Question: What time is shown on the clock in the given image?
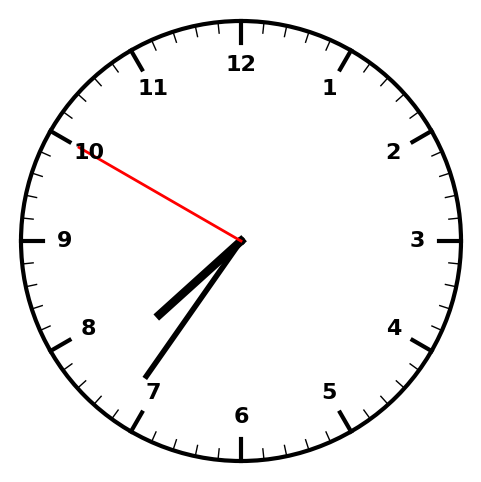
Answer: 07:35:50